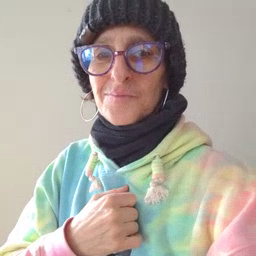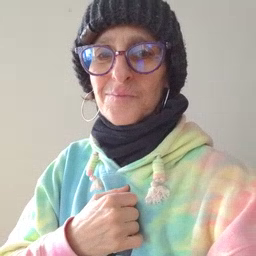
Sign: if